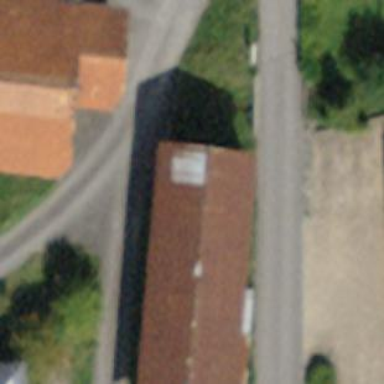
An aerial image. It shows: Rural barn.